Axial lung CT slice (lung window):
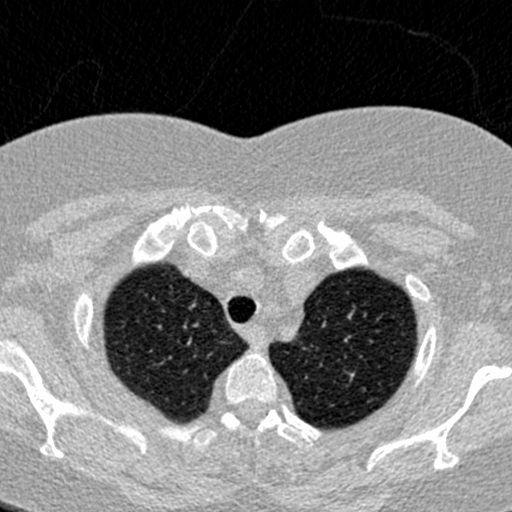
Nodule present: no